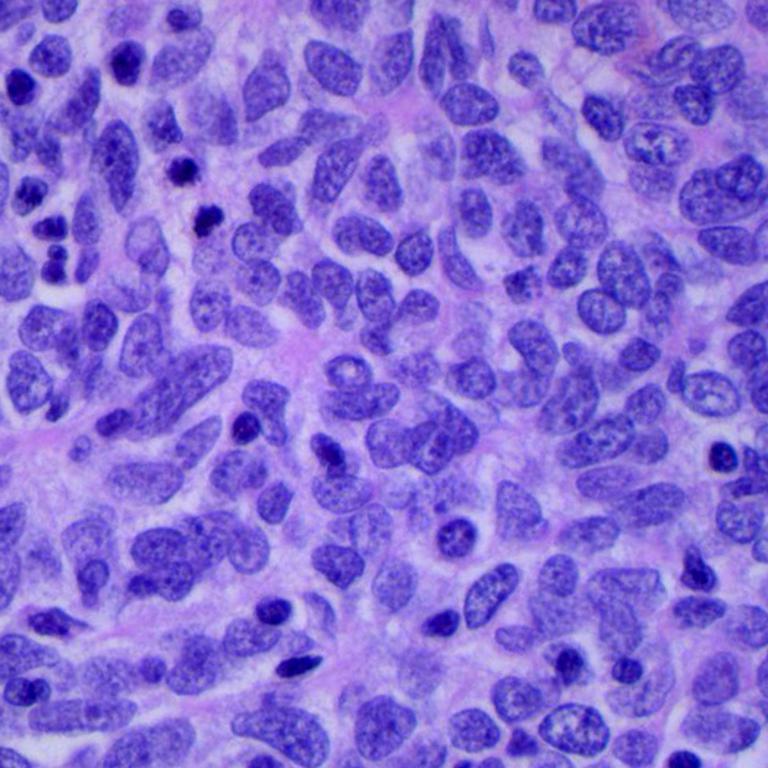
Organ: lung
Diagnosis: squamous carcinomas